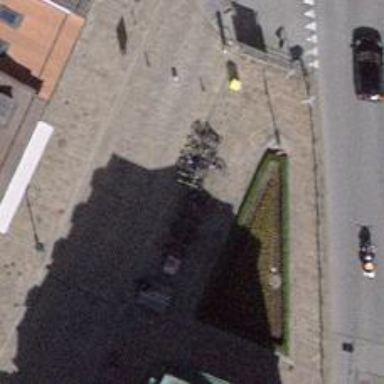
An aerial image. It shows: Bicycle rental service.